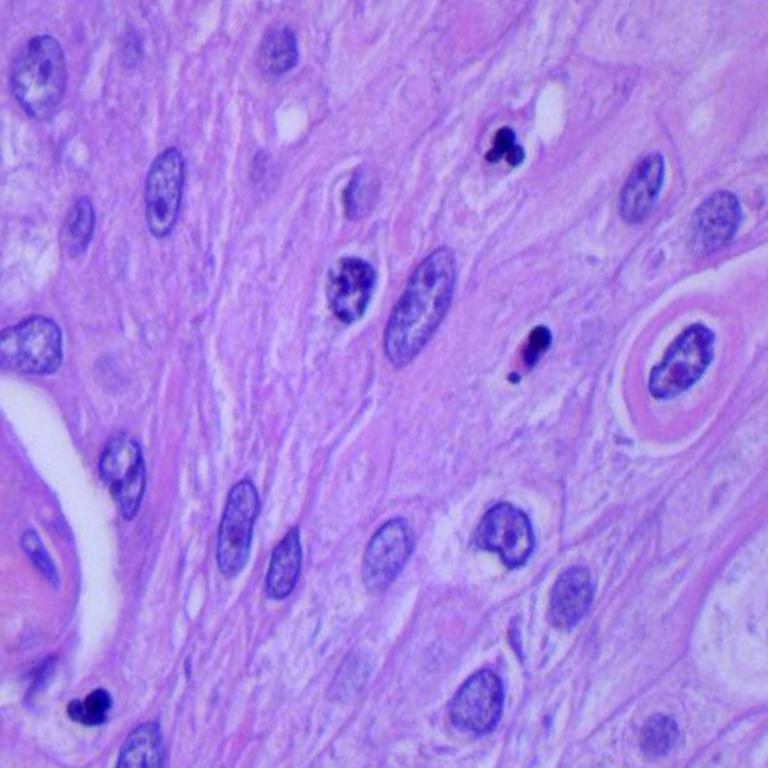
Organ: lung
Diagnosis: squamous carcinomas